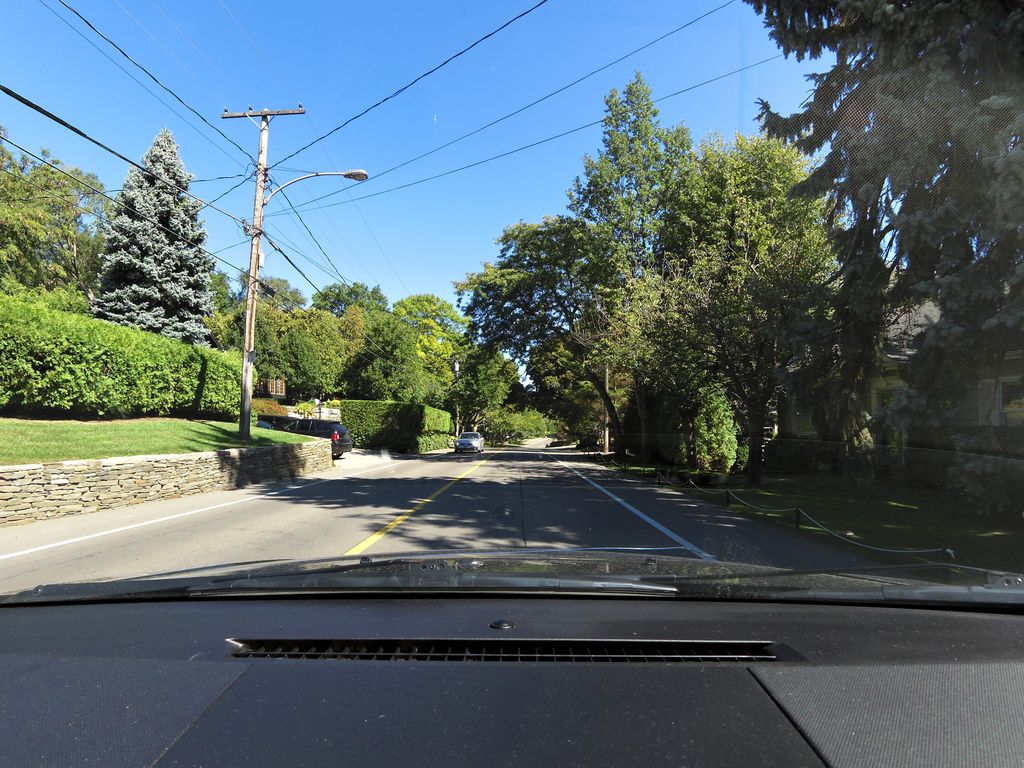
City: hamilton